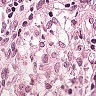
Metastatic tissue present: no